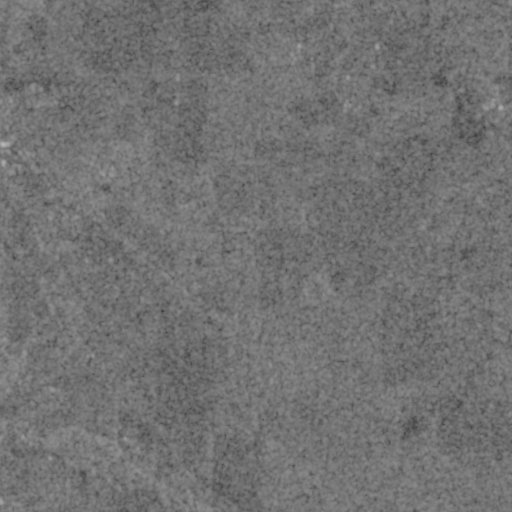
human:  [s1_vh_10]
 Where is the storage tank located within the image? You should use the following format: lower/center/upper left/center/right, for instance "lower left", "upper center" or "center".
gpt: The storage tank is located in the center left of the image.
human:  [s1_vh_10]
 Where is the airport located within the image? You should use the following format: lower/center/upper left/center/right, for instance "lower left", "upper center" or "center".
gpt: There is no airport in the image.

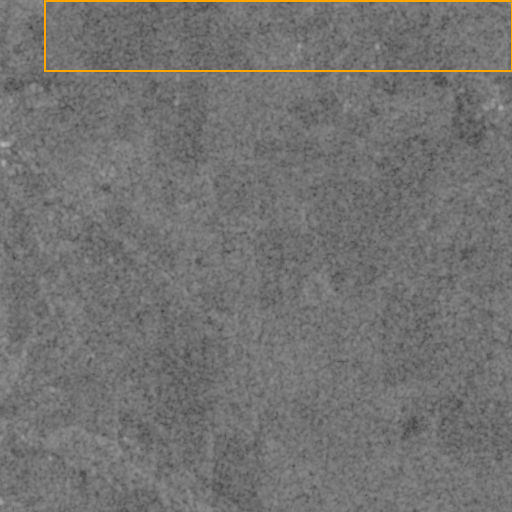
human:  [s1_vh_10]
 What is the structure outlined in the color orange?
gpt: The structure outlined in orange is a crop field.
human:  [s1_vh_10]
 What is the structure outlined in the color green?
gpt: There is no green outline.